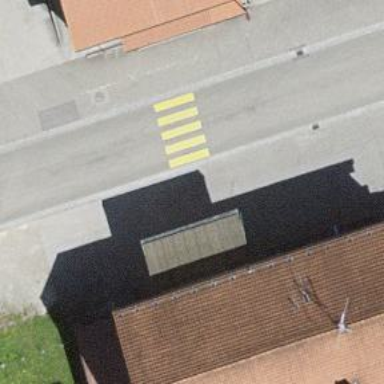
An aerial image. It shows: Marked crossing on the road.